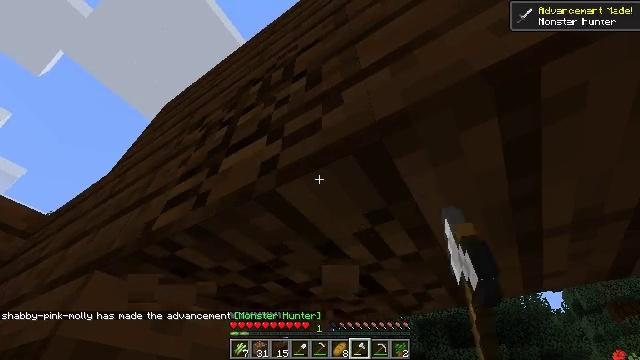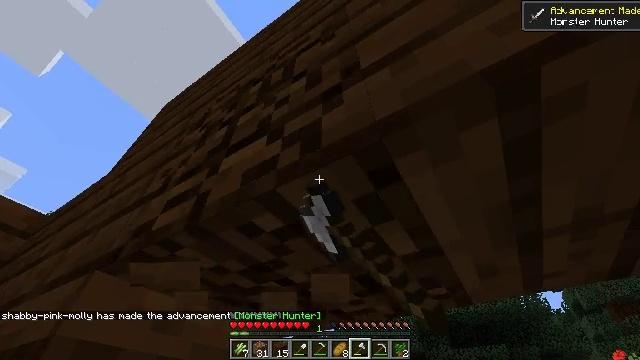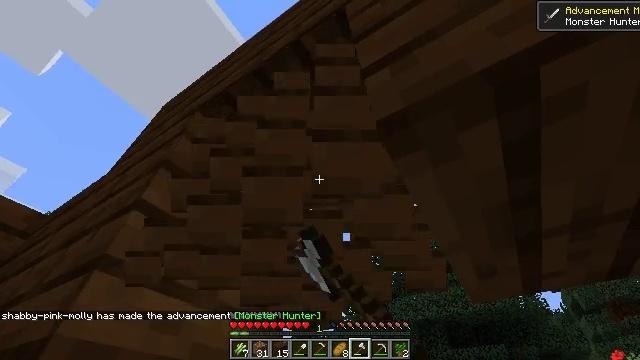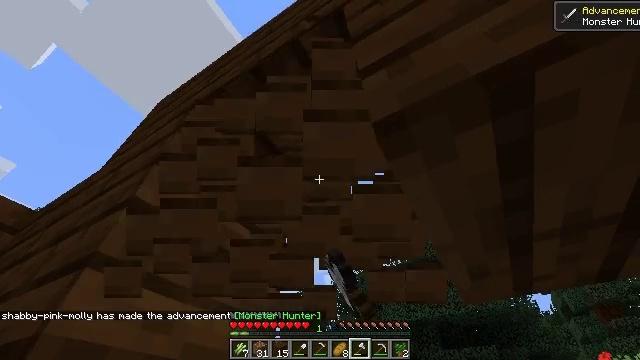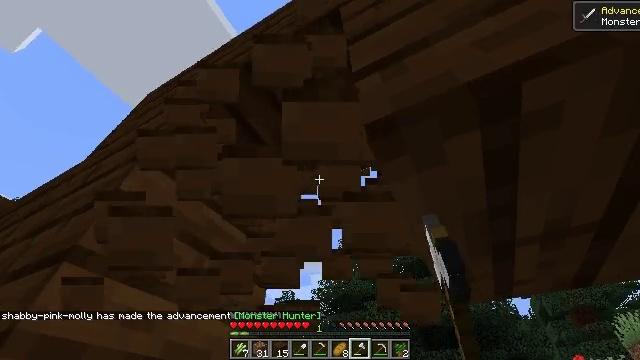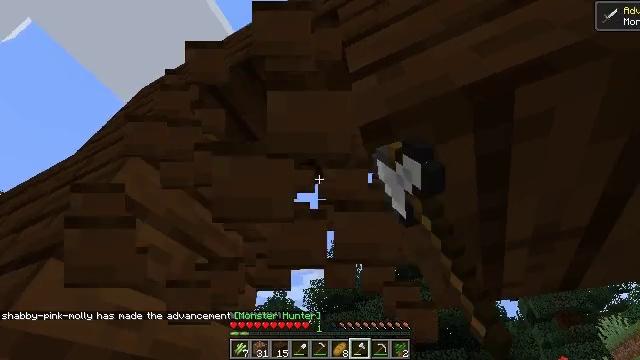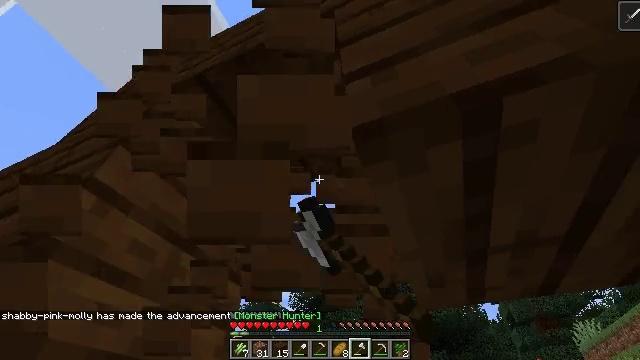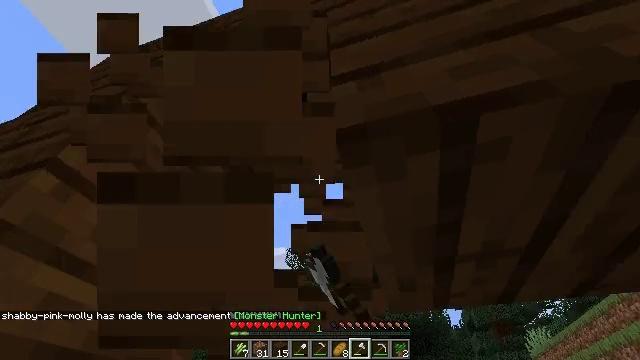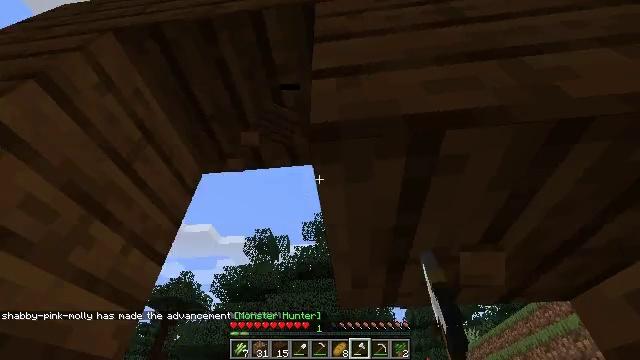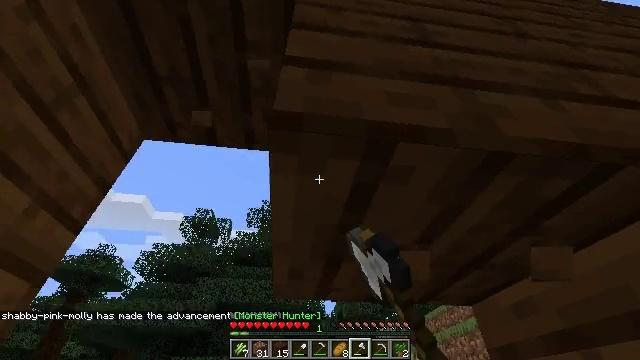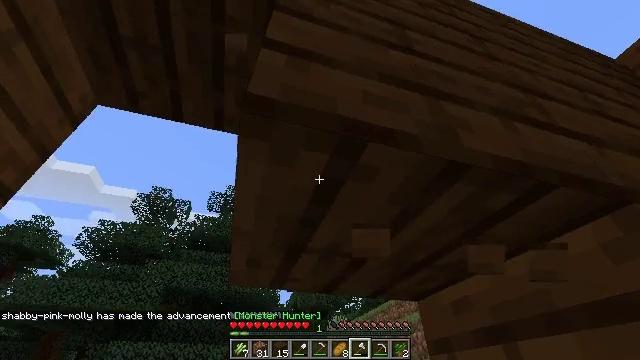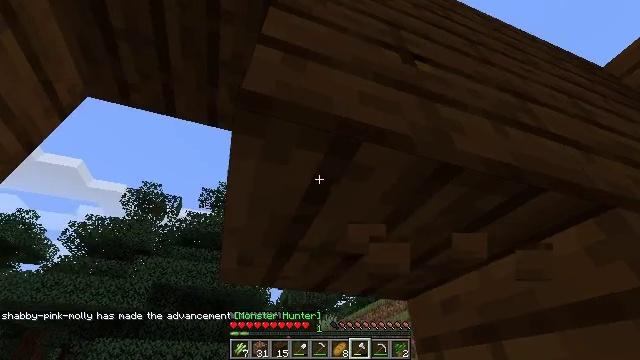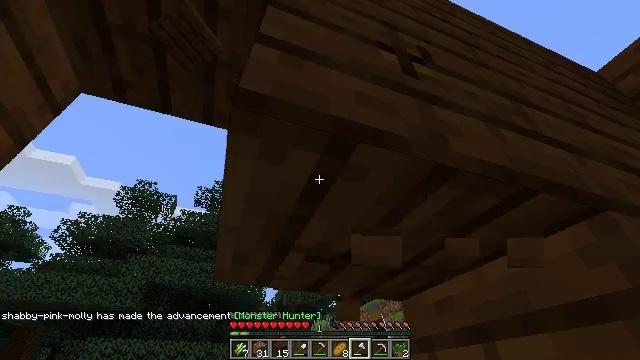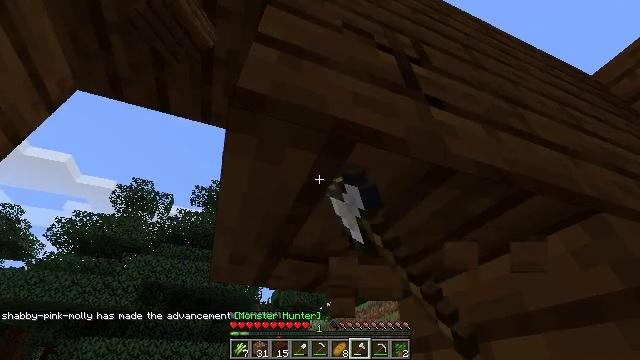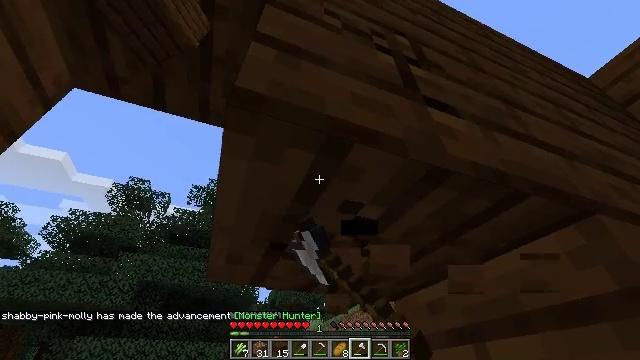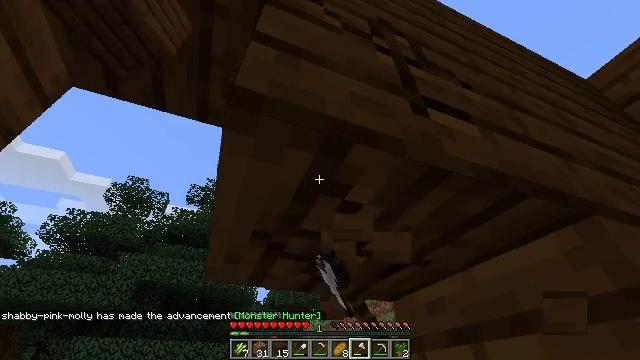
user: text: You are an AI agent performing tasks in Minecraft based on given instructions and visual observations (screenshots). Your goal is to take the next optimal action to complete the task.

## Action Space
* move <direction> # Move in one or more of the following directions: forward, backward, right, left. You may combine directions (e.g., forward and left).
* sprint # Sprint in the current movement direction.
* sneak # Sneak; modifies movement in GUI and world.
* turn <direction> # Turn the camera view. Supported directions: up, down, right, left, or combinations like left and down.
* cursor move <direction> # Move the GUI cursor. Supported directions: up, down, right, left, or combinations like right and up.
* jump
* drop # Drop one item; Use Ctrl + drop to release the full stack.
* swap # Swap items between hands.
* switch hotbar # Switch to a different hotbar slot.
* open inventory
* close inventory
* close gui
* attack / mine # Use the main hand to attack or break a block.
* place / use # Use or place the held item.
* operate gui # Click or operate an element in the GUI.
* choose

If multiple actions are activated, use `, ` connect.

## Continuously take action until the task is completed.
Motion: motion action
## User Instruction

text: Gather some dark oak planks.
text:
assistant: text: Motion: attack / mine
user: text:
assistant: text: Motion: attack / mine
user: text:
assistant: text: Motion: turn right, attack / mine
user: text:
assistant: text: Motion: turn right, attack / mine
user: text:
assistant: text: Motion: turn right, attack / mine
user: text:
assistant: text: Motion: turn right, attack / mine
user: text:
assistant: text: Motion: turn right, attack / mine
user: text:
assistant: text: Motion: turn right and down, attack / mine
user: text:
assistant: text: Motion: turn right and down, attack / mine
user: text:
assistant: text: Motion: turn right and down, attack / mine
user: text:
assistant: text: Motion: turn right, attack / mine
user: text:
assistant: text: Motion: turn right, attack / mine
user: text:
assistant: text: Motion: attack / mine
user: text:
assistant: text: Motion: attack / mine
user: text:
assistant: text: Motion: attack / mine
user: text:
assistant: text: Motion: attack / mine
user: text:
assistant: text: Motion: attack / mine
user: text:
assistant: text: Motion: attack / mine
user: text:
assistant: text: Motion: attack / mine
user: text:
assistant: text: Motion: attack / mine
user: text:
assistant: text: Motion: attack / mine
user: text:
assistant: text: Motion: attack / mine
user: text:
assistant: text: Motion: attack / mine
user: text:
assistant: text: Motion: attack / mine
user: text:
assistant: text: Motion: attack / mine